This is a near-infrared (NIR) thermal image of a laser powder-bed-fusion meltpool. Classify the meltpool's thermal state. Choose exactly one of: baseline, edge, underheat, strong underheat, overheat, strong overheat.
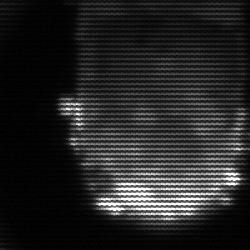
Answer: baseline